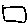
Label: square